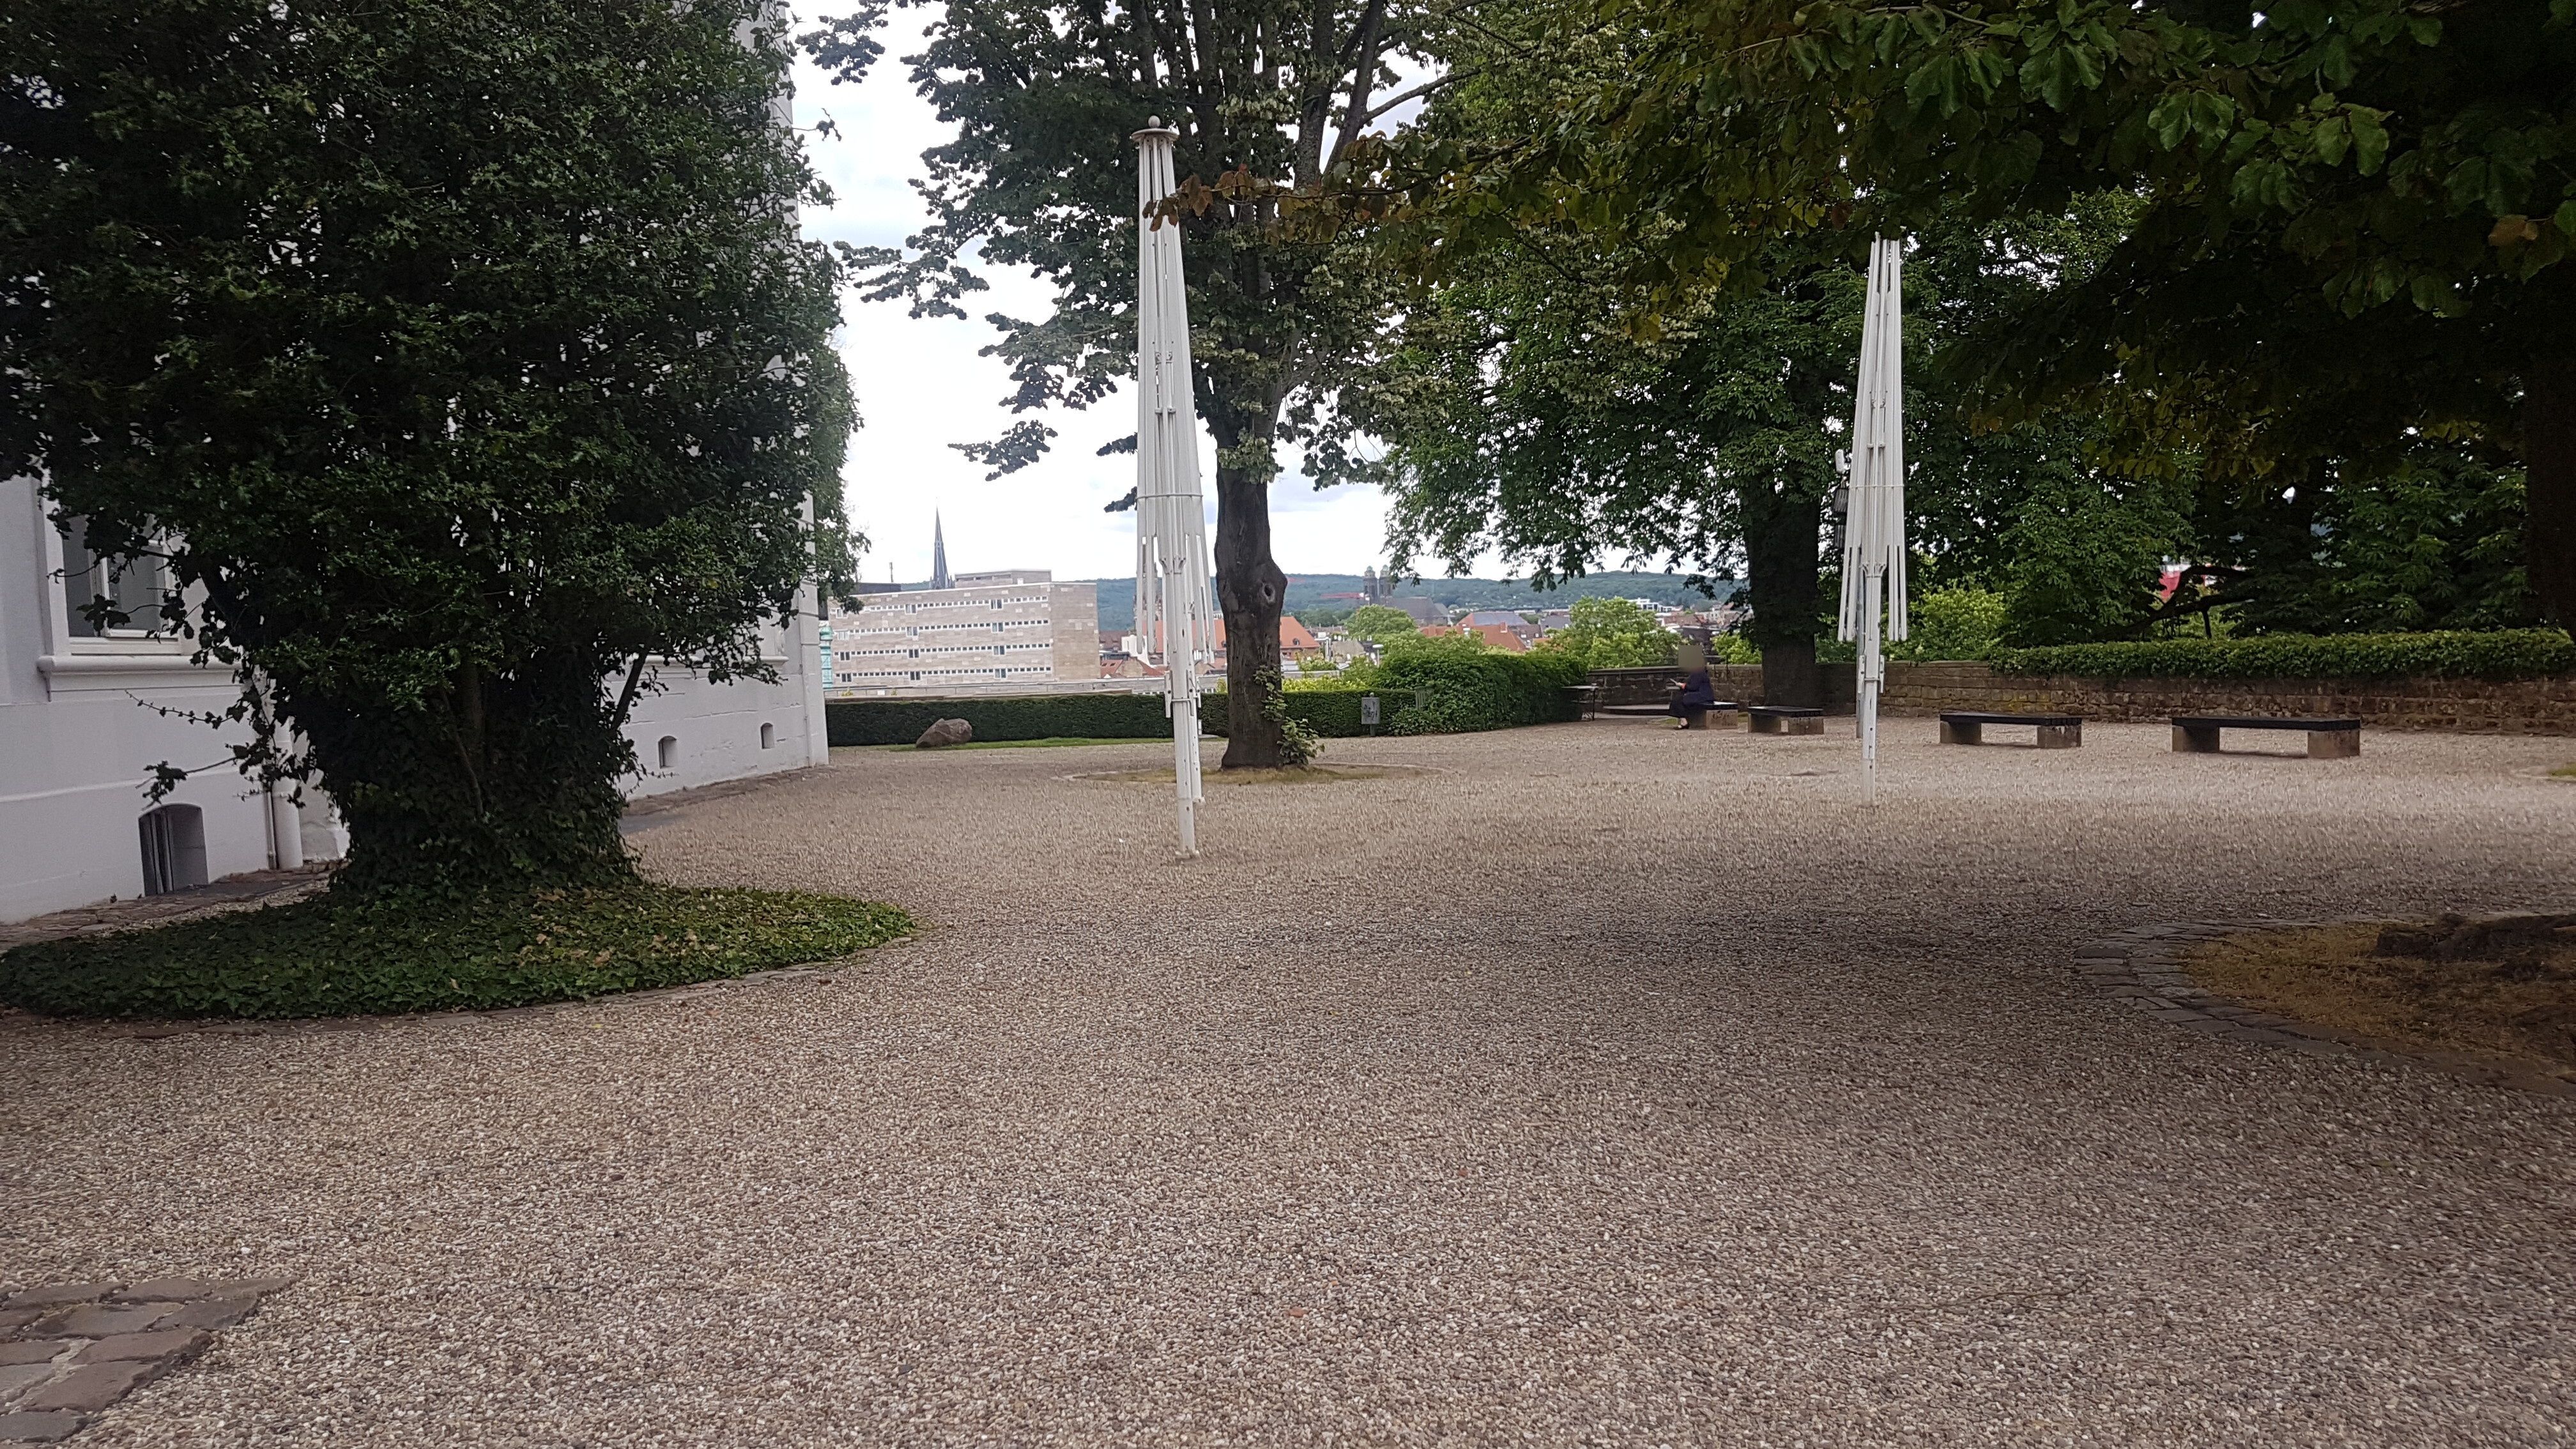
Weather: clear
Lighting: day
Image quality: good
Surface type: walking surface
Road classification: path, pedestrian
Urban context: urban centre
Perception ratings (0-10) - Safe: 4.07, Lively: 4.87, Beautiful: 8.97, Boring: 7.65, Depressing: 4.42, Wealthy: 5.97